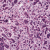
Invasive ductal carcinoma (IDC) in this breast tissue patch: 1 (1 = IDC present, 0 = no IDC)